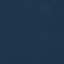
Label: SeaLake